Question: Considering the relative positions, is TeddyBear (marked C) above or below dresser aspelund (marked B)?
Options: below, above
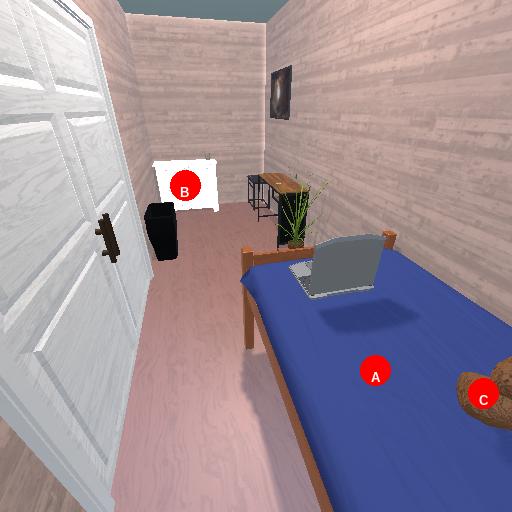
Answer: below